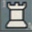
Piece: wR